Question: I want to display my health as the GUIText and decreasing when the player hits. How to code based on my health script?
Here is my healthscript
'''
using UnityEngine;
using System.Collections;
public class HealthScript : MonoBehaviour {
public static HealthScript instance;
public int hp = 1;
private GUIText scoreReference;
private GUIText highscoreReference;
private static int _highscore = -1;
public int highscore {
get { if (_highscore == -1)
_highscore = PlayerPrefs.GetInt("Highscore", 0);
return _highscore;
}
set {
if (value > _highscore) {
_highscore = value;
highscoreReference.text = _highscore.ToString();
PlayerPrefs.SetInt("Highscore", _highscore);
}
}
}
public bool isEnemy = true;
private static int points;
public void Damage(int damageCount) {
hp -= damageCount;
if (hp <= 0)
{
// Dead!
Destroy(gameObject);
points++;
scoreReference.text = points.ToString();
}
}
public void gameEnd() {
highscore = points;
points = 0;
}
void Start()
{
scoreReference = GameObject.Find("Score").guiText;
highscoreReference = GameObject.Find("HighScore").guiText;
scoreReference.text = points.ToString();
highscoreReference.text = highscore.ToString ();
instance = this;
}
'''
UPDATE: I DON'T WANT TO DISPLAY ENEMY HEALTH, THIS SCRIPT WAS ATTACHED TO EVERY ENEMY

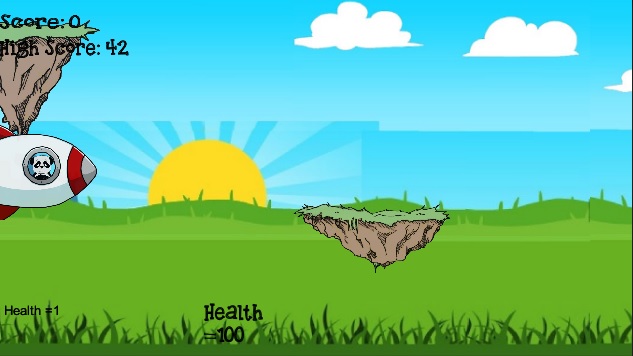
Answer: I recommend you to use OnGui method always to show the interface of the game
'''
void OnGUI(){
GUI.color = Color.red;
GUI.Label(new Rect (20,20,200,20), "Health = " + hp);
}
'''
All the documentation you need to understand this code is here:
GUI.Label <URL>
OnGui method: <URL>
Hope this help you, ask if you have any troubles with this code!